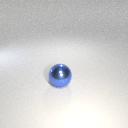
large blue metal sphere